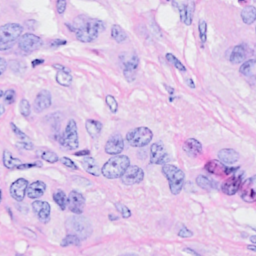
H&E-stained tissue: Breast